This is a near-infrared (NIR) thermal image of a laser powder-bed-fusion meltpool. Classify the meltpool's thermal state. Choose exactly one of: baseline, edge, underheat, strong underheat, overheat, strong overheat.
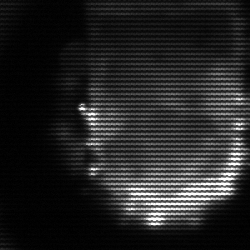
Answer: baseline